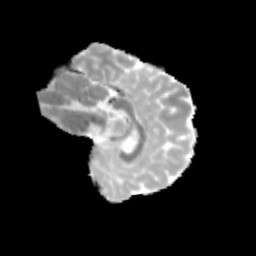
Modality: MD
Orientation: sagittal
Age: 11
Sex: female
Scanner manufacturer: siemens
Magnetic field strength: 3 T
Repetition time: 3.8 s
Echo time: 0.07 s